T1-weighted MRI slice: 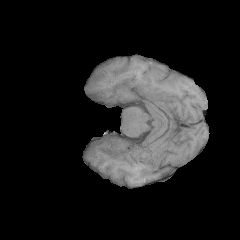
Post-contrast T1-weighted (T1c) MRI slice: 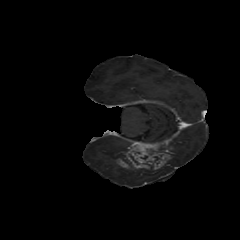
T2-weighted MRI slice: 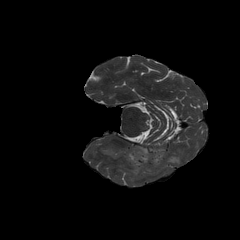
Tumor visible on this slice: yes